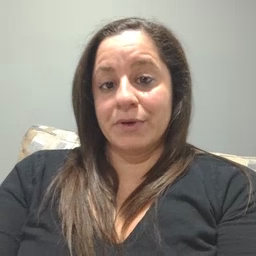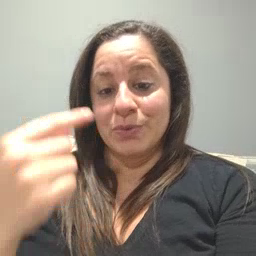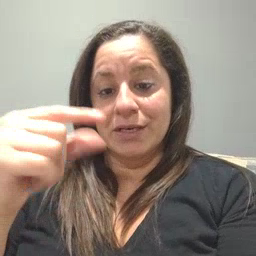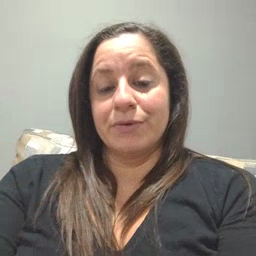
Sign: green